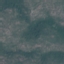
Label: HerbaceousVegetation